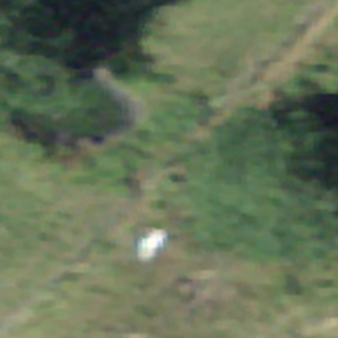
Label: other